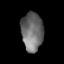
Tissue: lung
Cell type: Epithelial cells
Senescence score: 0.1652
Nuclear area (px): 829
Mean DAPI intensity: 108.551